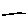
Label: line